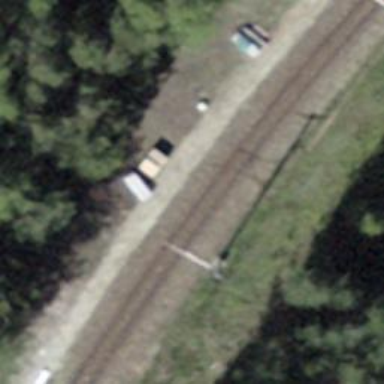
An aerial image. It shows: Narrow-gauge railway track electrified by contact line.